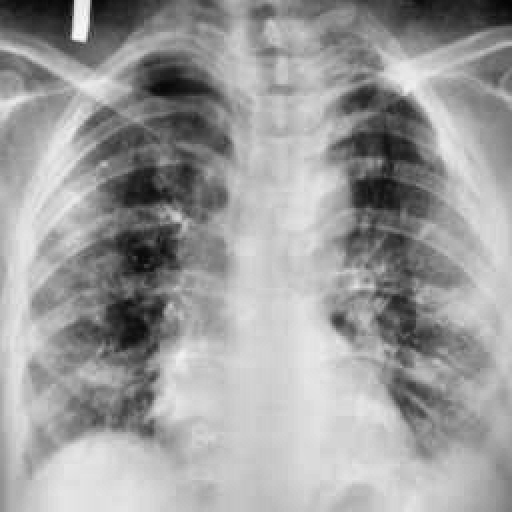
Finding: TUBERCULOSIS